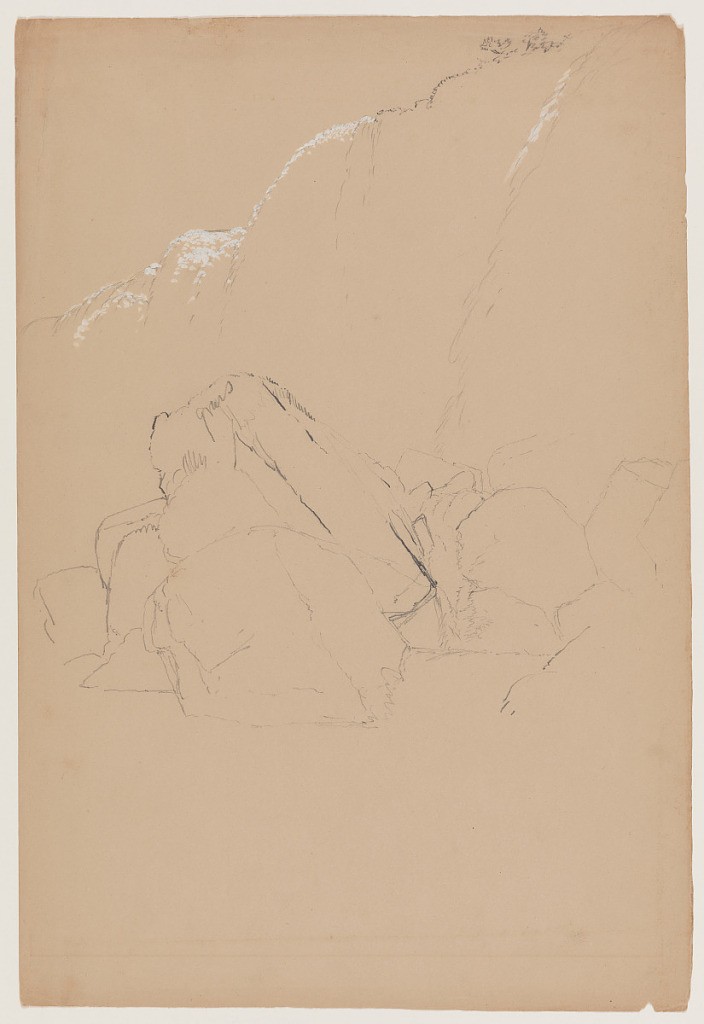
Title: Boulders beneath Niagara Falls, Canada
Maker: Frederic Edwin Church, American, 1826–1900
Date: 1856 or 1858
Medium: Graphite and white gouache on tan wove paper
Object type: drawing
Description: Landscape sketch showing a view of immense boulders at the base of Niagara Falls, possibly the Canadian Bank of the Niagara River. A pile of these massive boulders dominates the composition at center, visually comprised of roughly planar and cubic forms that reach a rugged peak covered in grass. Behind it, a portion of Niagara Falls extends diagonally into the background from upper right to center left. Portions of whitewater along the crest of the falls are highlighted in white gouache. Some trees and other vegetation are visible at upper right.